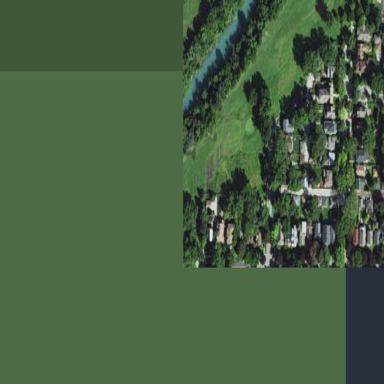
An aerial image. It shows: Well-maintained grassy area designated as golf fairway. It is part of golf sport facility.